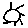
Label: sun